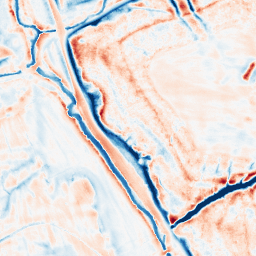
Category: edge_preserving
Decomposition family: bilateral
Decomposition parameters: d: 21
sigma_color: 75
sigma_space: 75
Upsampling method: bspline
Upsampling parameters: scale: 4
Upsampling scale: 4